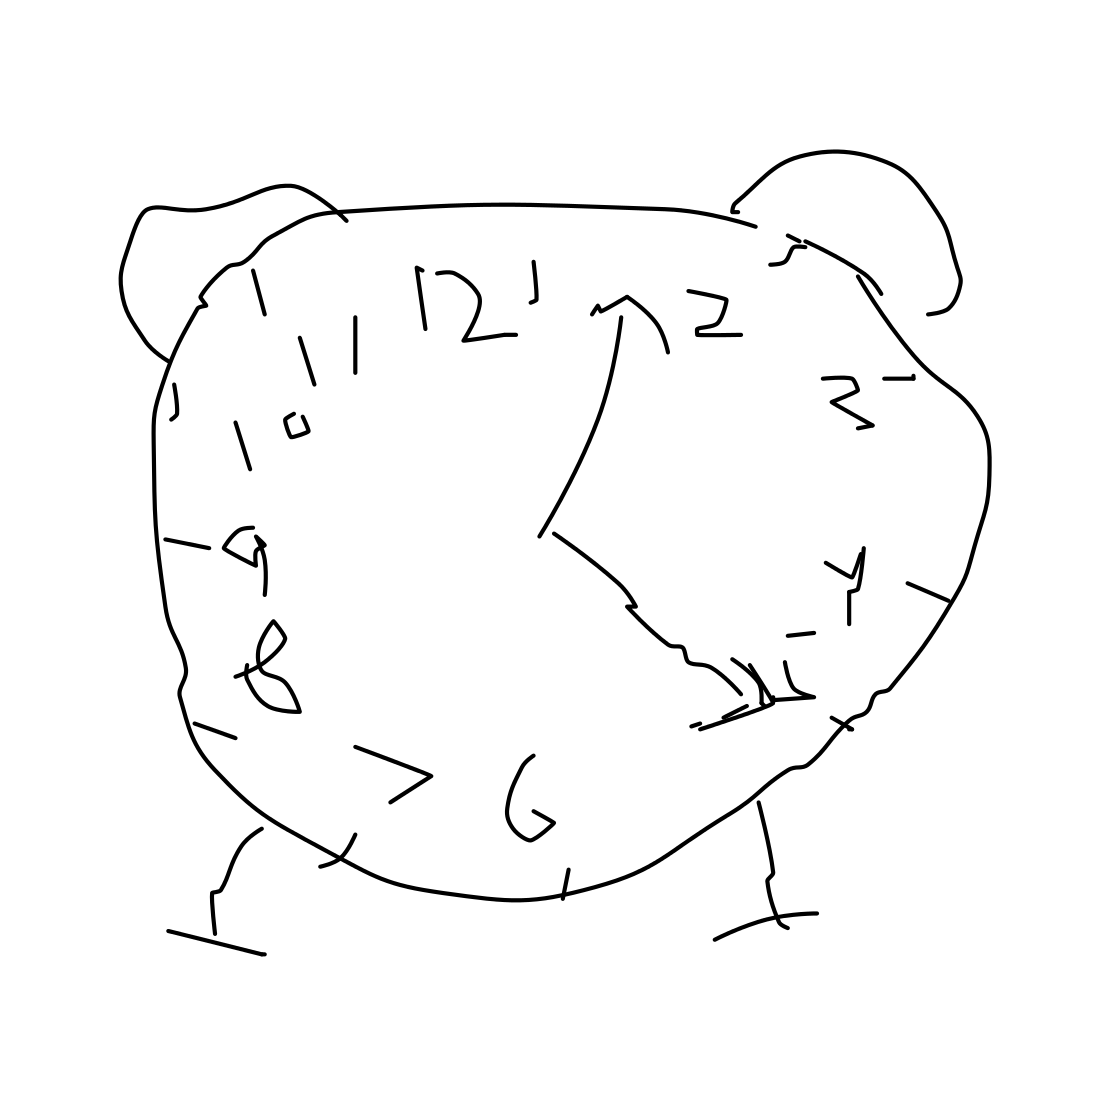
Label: alarm clock